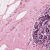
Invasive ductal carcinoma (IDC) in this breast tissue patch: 0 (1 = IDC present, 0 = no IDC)